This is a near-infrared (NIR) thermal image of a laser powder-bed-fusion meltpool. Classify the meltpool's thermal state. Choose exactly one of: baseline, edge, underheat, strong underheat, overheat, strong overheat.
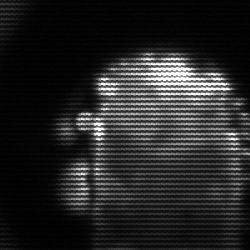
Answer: baseline